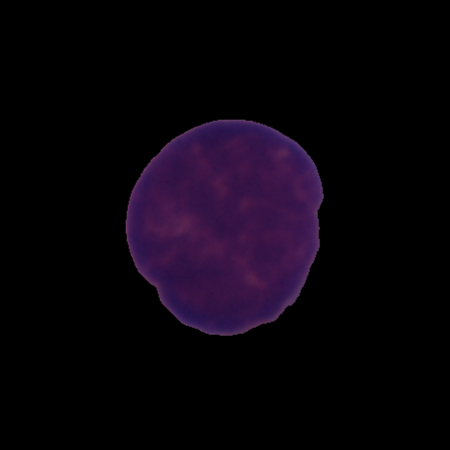
Label: cancer